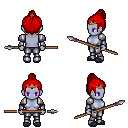
a pixel art fantasy rpg character, female body template, dark elf, purple skin, steel arm armor, metal pants, red short topknot hairstyle, bronze tiara, gray slippers, spear, four views (front, back, left, right), 2x2 character sprite sheet, small pixel art, hard edges, no anti-aliasing